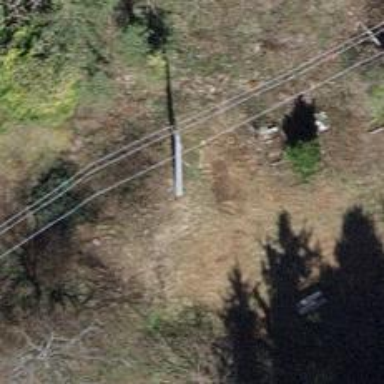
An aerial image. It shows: Power pole.